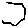
Label: hexagon